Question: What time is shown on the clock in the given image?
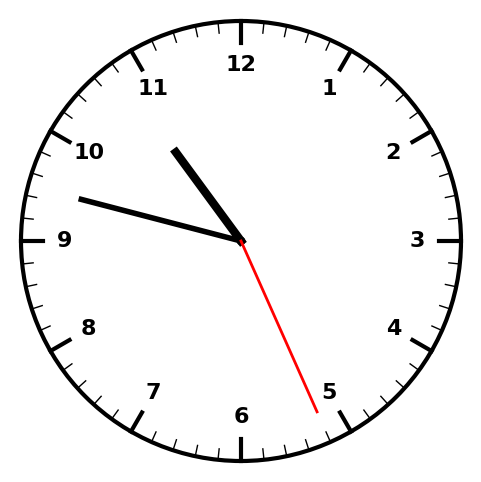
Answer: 10:47:26